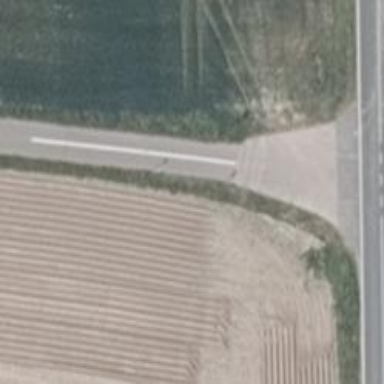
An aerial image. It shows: Asphalt path with grade 1 track type.